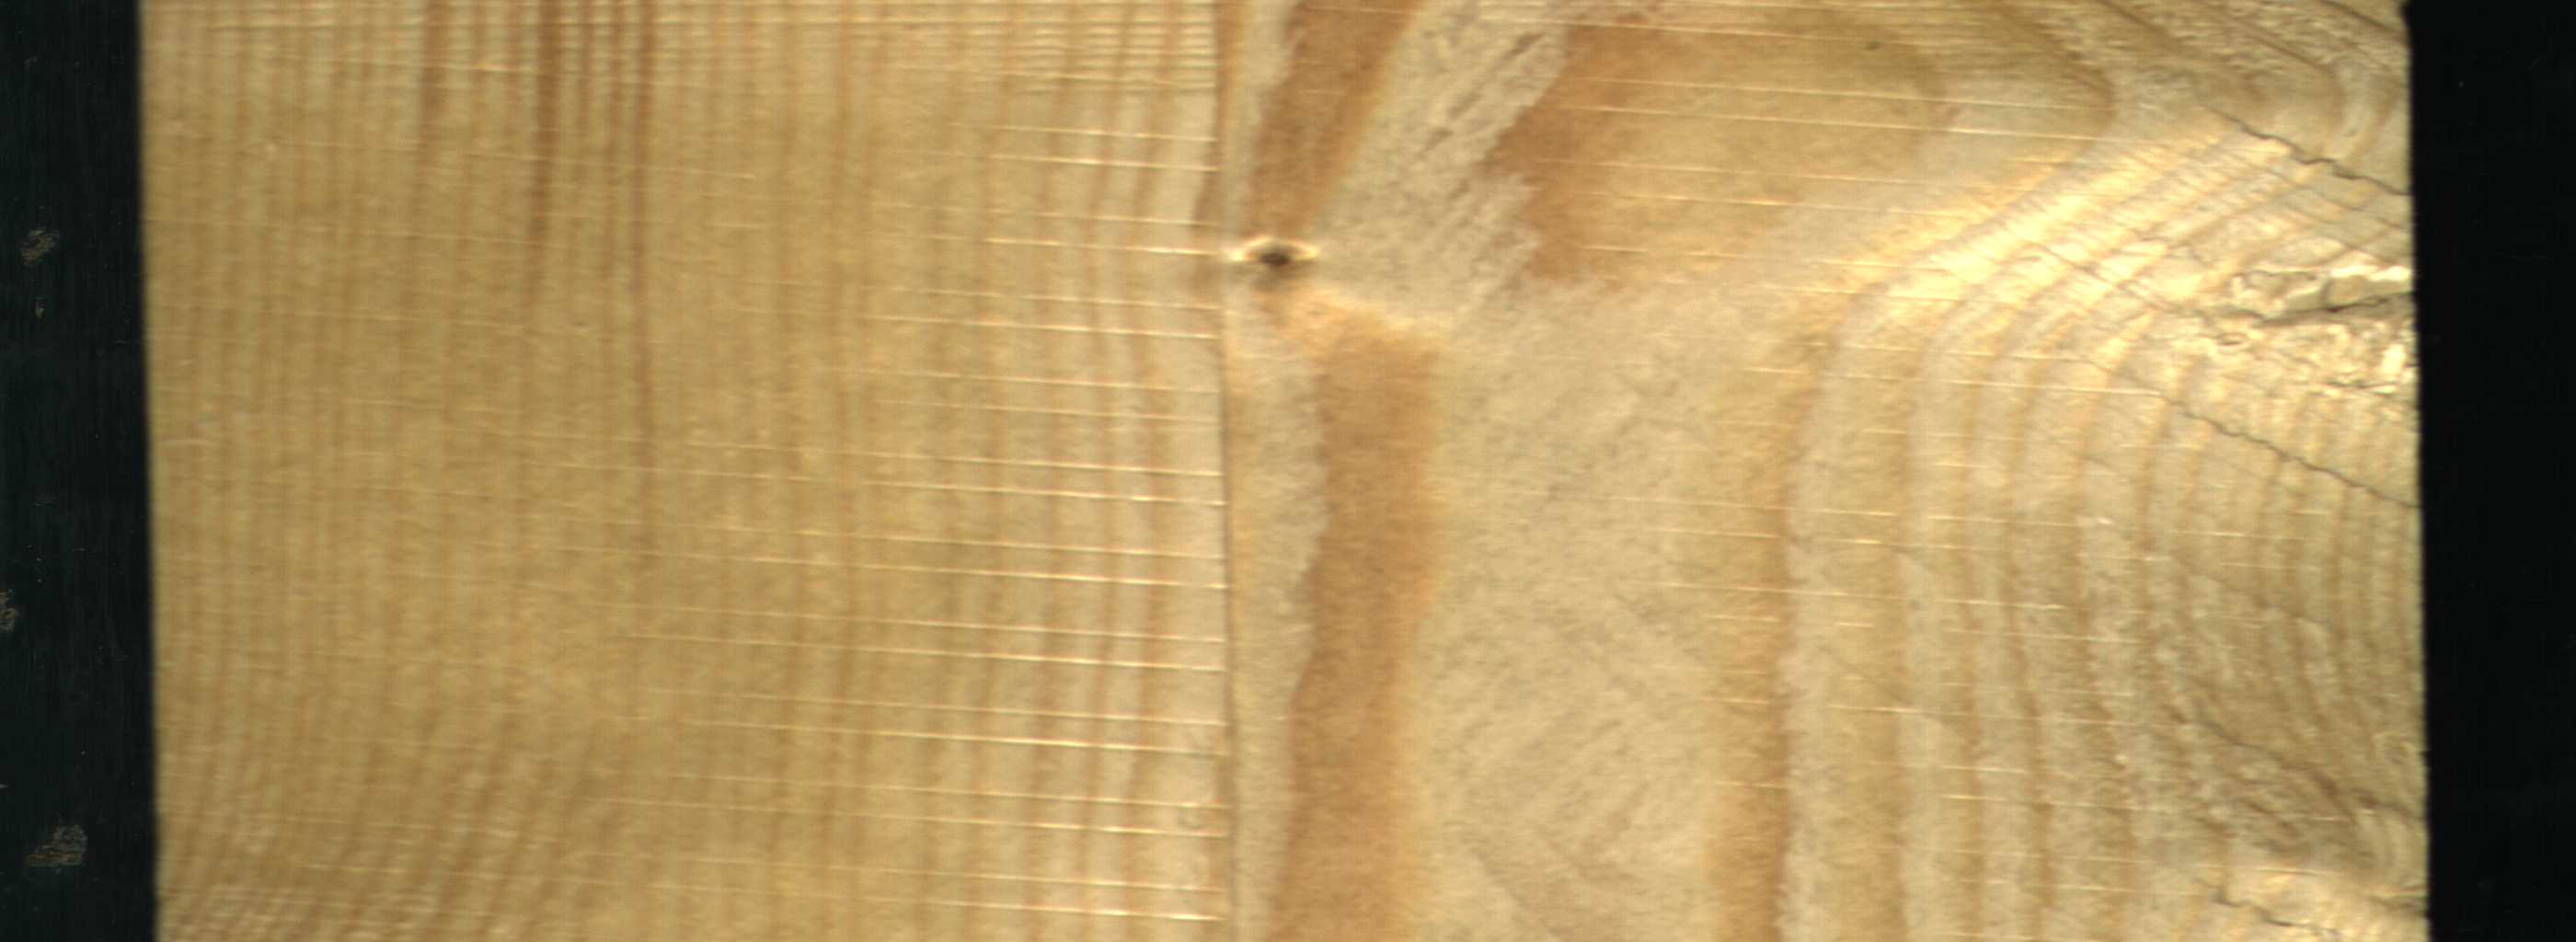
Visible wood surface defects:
Live_Knot